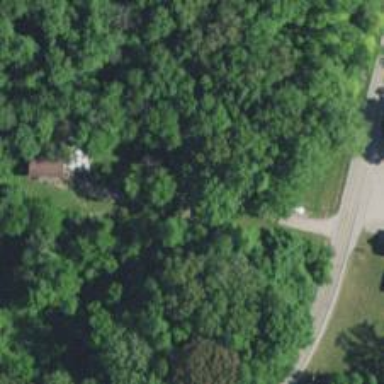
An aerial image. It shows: Driveway.